Group 1:
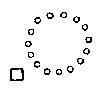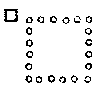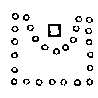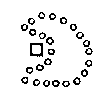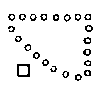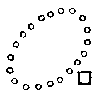
Group 2:
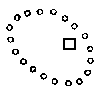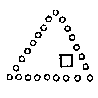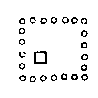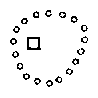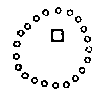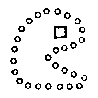
Rule separating the two groups: A quadrangle is outside of a figure made by circles vs. a quadrangle is inside of a figure made by circles.
Concepts: cluster, convex_hull, interior_exterior
Author: Mikhail M. Bongard
Reference: M. M. Bongard, Pattern Recognition, Spartan Books, 1970, p. 241.